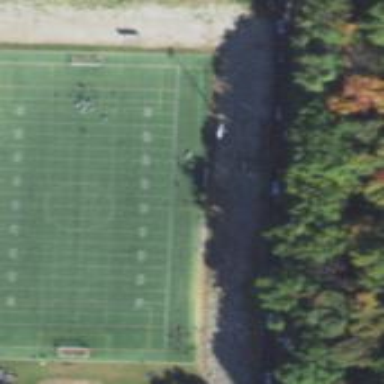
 suitable for soccer and American football."